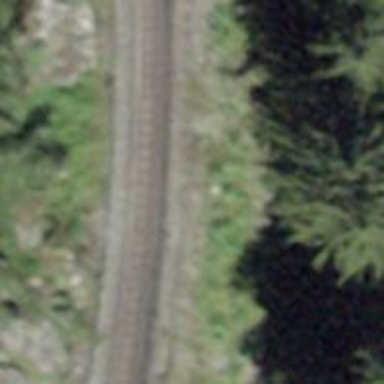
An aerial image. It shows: Narrow-gauge electrified railway.